Question: I've 'jqgrid' and 'Grid as Subgrid'. I want to have different header style (say background color) for only subgrid.
I've tried to change '.ui-jqgrid-htable,.ui-widget-header' classes,but it's impacting both main grid and subgrid headers.
How can I only change subgrid header styles?

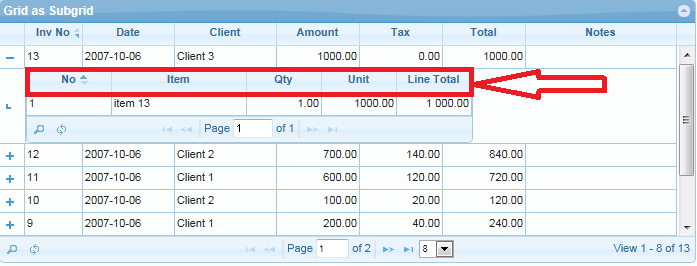
Answer: You can set 'background' CSS style on '.ui-jqgrid .subgrid-data .ui-th-column' for example to overwrite default background image and background color used in the column headers.
For example <URL> just remove the default background image and set 'yellow' as the background color with respect of the following CSS
'''
.ui-jqgrid .subgrid-data .ui-th-column { background: yellow }
'''
The results look like on the picture below

: One can consider to the column headers from subgrid at all. It could be interesting for example in case when the subgrid have only one column (one can use 'autowidth: true' option in the subgrid additionally) or in case when subgrid have like the main grid. See <URL> for more information.